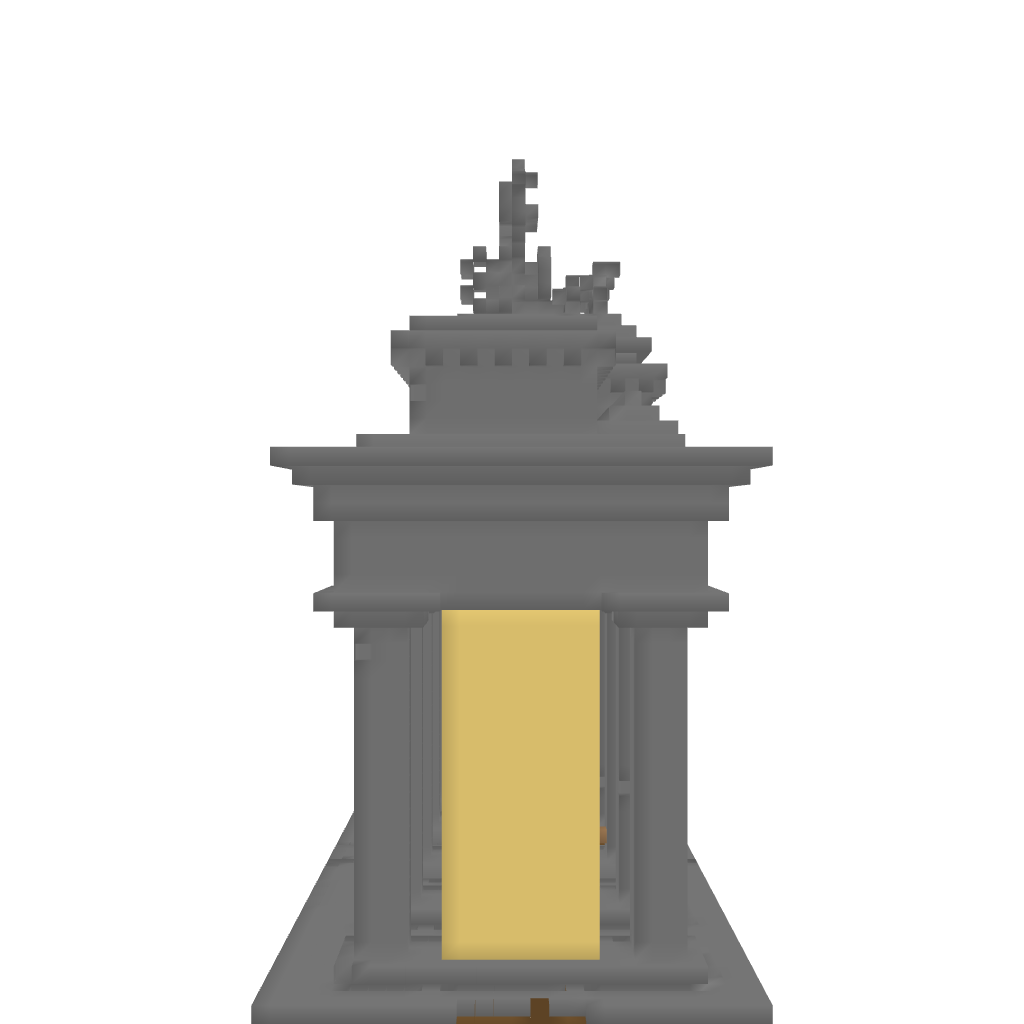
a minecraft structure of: Brandenburger Tor bad low quality